Aerial crown-view tile of a tropical tree (Barro Colorado Island, Panama), acquired 20241216:
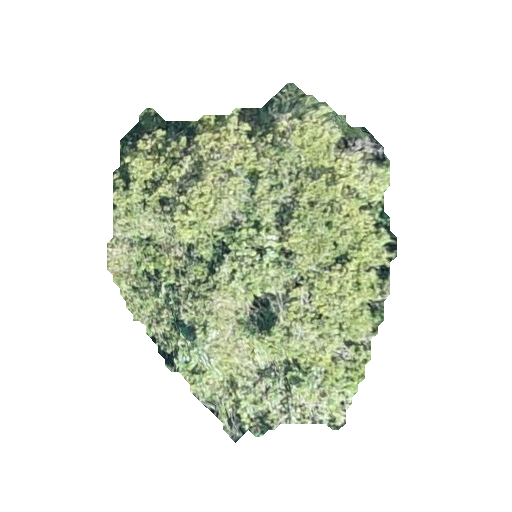
Species: Sloanea terniflora
GBIF accepted scientific name: Sloanea terniflora
Crown area: 108.693 m²